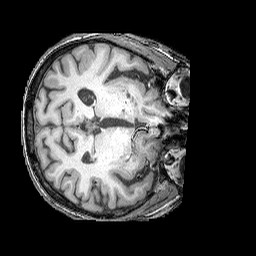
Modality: T1w
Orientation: axial
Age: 59
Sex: female
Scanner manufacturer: siemens
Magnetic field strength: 3 T
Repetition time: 2.25 s
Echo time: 0.00415 s